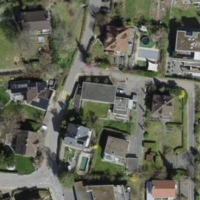
EUNIS habitat code: 54
Species observed at this site:
Allium ursinum